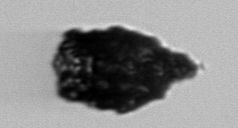
Label: Tintinnopsis